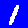
Digit: 1